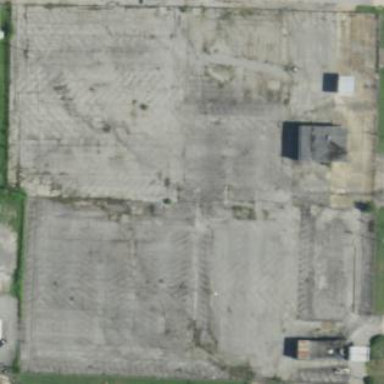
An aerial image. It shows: Brownfield area.